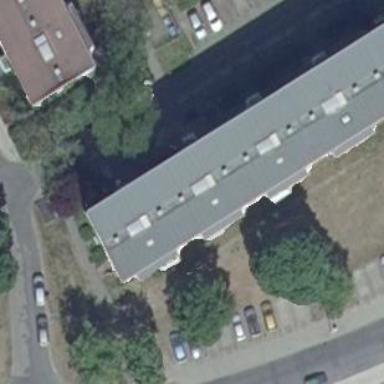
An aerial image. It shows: Flat-roofed residential building.